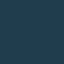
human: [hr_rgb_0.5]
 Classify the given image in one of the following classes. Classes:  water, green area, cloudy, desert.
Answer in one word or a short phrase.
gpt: water